Aerial crown-view tile of a tropical tree (Barro Colorado Island, Panama), acquired 20250616:
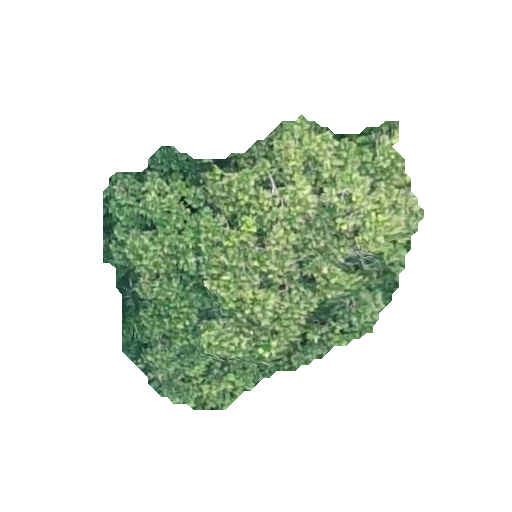
Species: Anacardium excelsum
GBIF accepted scientific name: Anacardium excelsum
Crown area: 95.413 m²